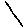
Label: line